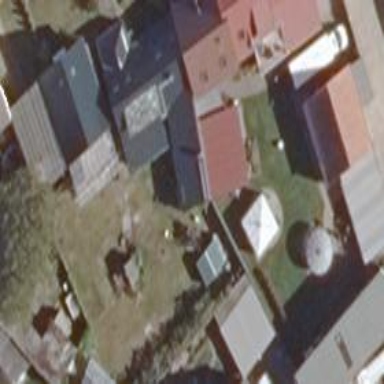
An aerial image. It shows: Simple house.